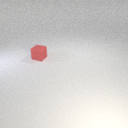
small red rubber cube